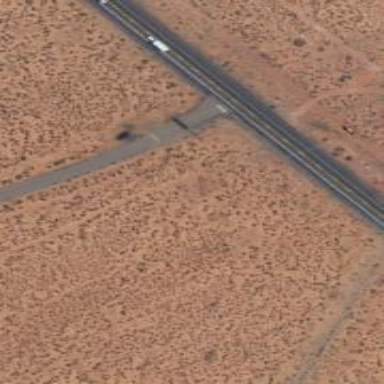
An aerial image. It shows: Unclassified road.